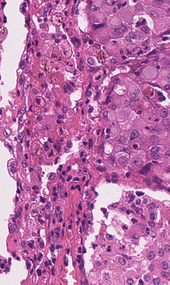
Tumor epithelial tissue: yes
Tumor-associated stroma tissue: yes
Normal tissue: no